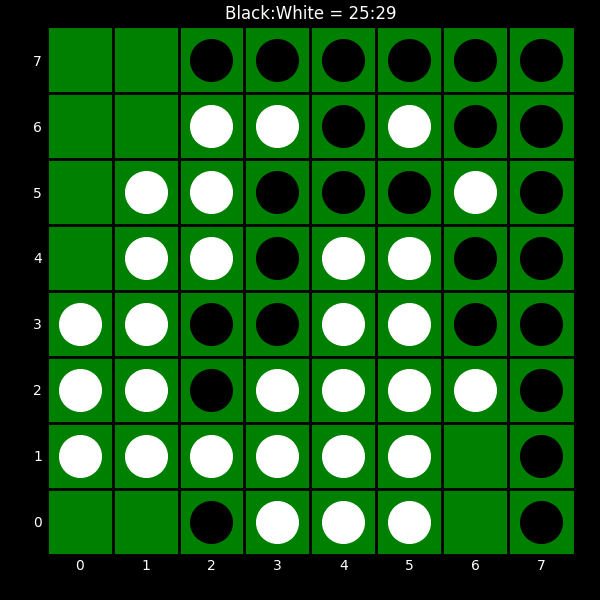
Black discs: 25
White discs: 29